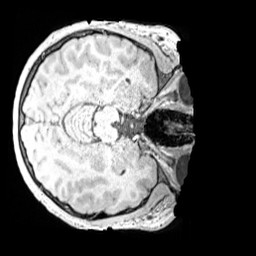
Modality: MP2RAGE
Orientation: axial
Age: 13
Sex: male
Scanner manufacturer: siemens
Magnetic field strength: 3 T
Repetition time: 4 s
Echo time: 0.00299 s